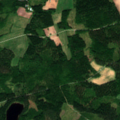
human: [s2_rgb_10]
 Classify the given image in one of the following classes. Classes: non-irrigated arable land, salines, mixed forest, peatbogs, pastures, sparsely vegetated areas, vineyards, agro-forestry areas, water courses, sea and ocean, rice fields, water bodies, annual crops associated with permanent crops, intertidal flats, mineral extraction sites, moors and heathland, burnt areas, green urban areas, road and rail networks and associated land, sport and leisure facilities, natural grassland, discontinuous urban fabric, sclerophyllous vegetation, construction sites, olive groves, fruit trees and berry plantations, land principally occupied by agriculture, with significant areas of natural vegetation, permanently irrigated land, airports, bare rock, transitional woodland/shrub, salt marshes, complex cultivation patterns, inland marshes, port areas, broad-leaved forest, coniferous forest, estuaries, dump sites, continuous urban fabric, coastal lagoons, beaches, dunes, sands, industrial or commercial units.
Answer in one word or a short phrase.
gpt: land principally occupied by agriculture, with significant areas of natural vegetation, broad-leaved forest, mixed forest